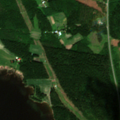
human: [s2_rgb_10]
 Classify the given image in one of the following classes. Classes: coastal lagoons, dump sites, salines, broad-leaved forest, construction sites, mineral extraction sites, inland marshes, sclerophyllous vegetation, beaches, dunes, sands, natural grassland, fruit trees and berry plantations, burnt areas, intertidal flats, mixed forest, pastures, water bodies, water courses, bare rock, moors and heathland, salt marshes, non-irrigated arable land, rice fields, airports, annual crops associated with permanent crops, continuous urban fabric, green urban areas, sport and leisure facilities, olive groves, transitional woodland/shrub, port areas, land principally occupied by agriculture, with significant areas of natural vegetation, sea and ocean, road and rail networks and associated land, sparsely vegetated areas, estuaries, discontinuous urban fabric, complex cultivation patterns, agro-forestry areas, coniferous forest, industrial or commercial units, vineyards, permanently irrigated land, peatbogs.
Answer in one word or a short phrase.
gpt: broad-leaved forest, coniferous forest, mixed forest, water bodies